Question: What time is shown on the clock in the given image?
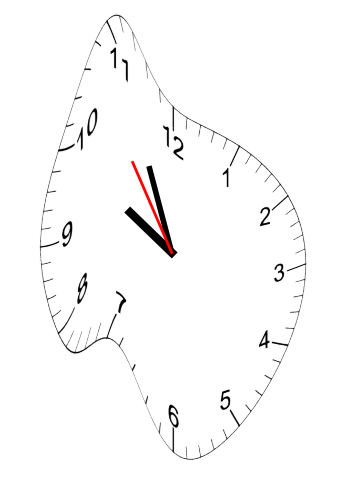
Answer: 09:55:54